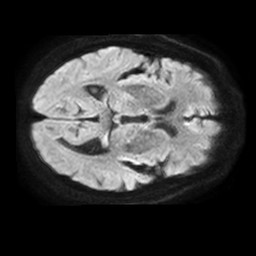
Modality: TRACE
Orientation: axial
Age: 76
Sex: female
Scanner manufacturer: philips
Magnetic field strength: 1.5 T
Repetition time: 3.398 s
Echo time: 0.06922 s